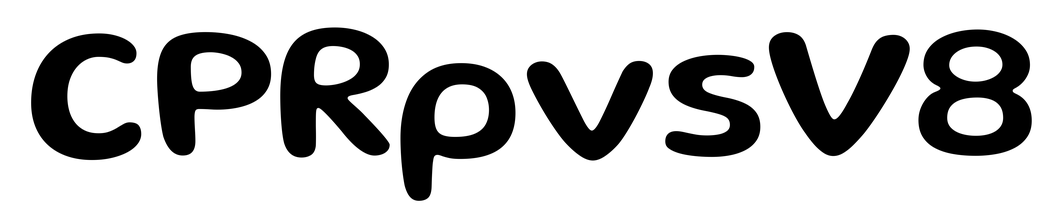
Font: Gluten_Medium